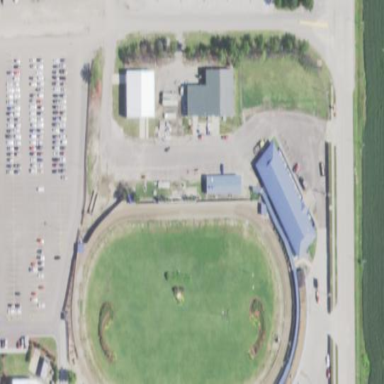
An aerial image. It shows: Raceway dedicated to dog racing.